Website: home-depot
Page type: billing-address
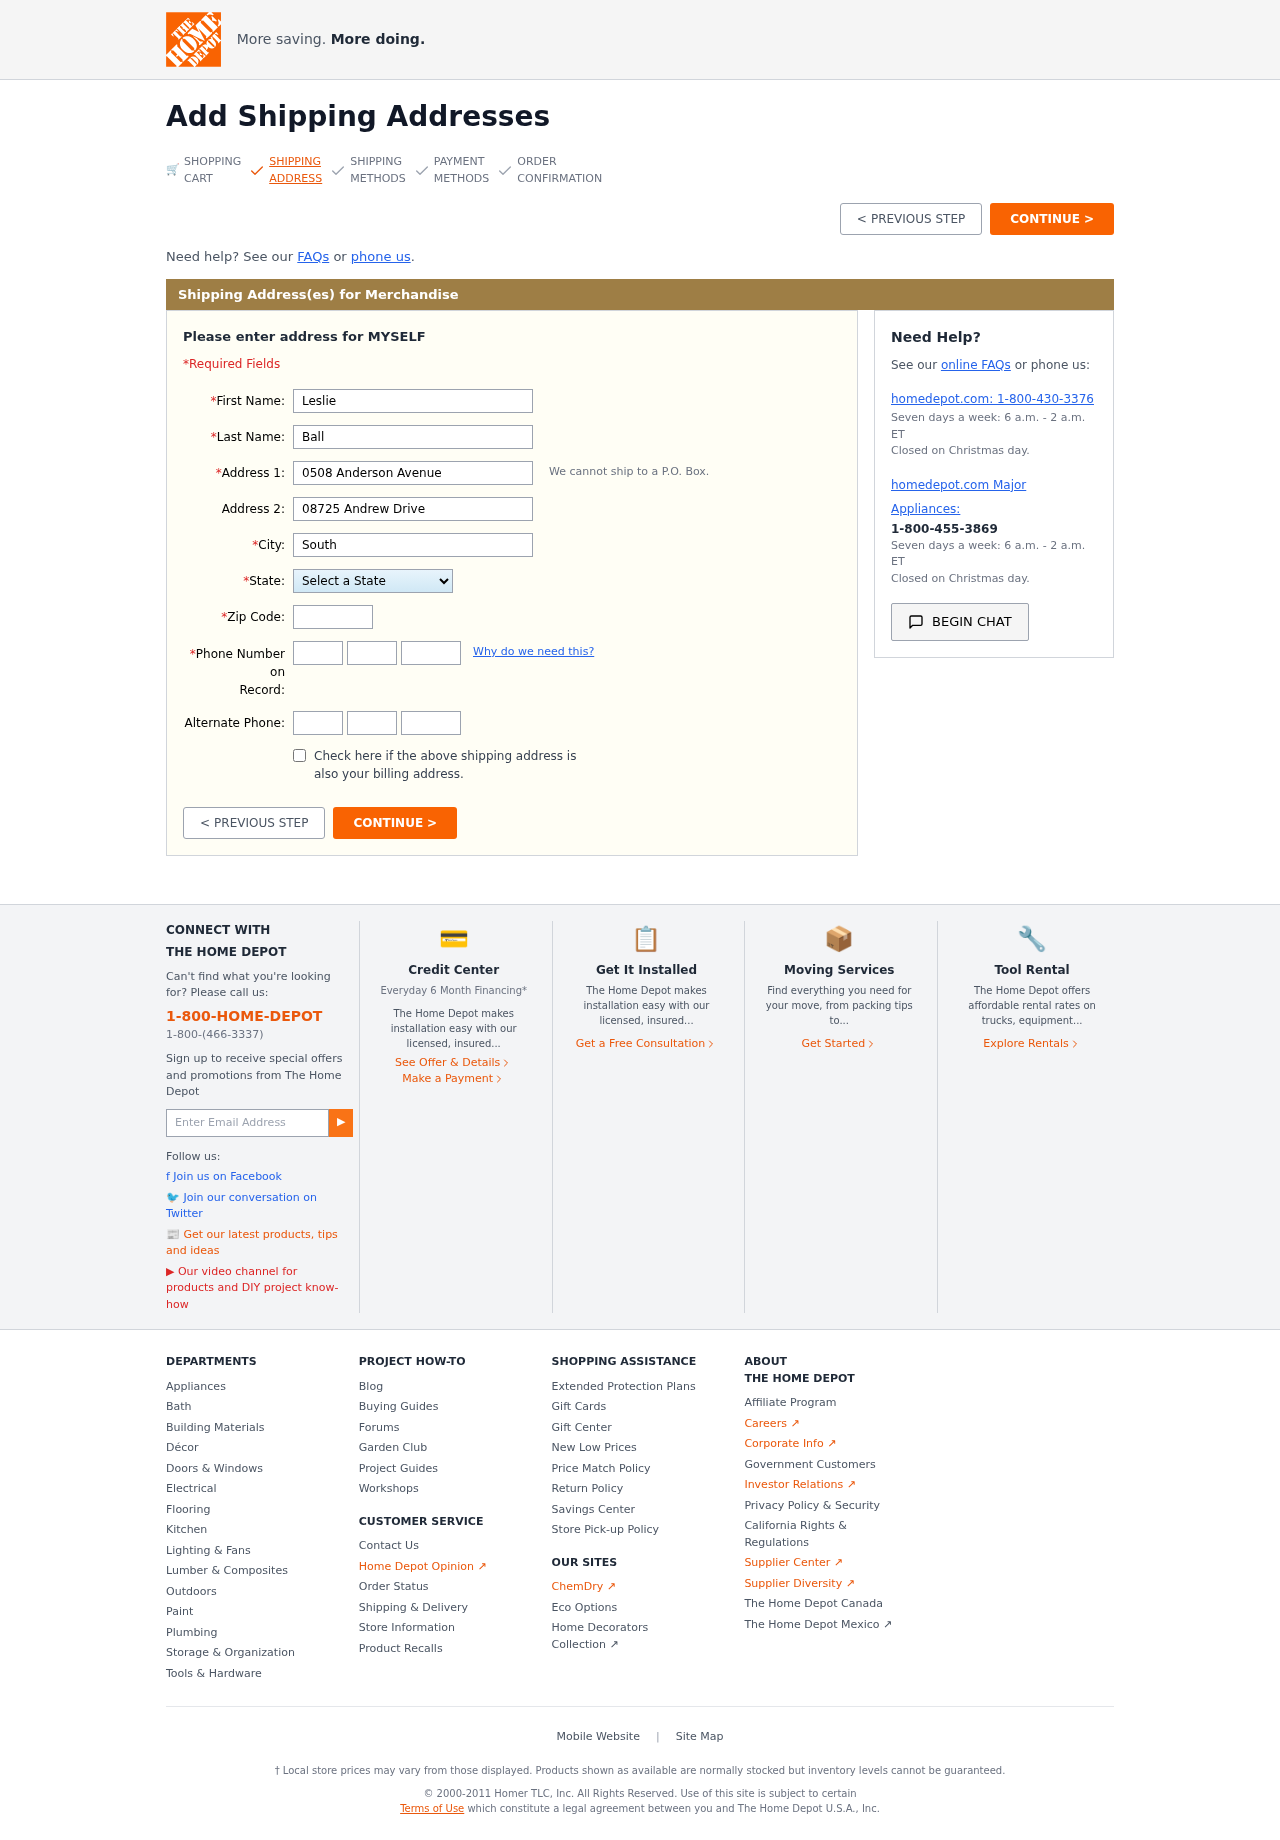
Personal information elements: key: PII_STATE
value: South Dakota
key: PII_FIRSTNAME
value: Leslie
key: PII_LASTNAME
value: Ball
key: PII_STREET
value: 0508 Anderson Avenue
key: PII_STREET2
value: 08725 Andrew Drive
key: PII_CITY
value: South Jennifer
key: PII_POSTCODE
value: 49848
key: PII_PHONE_AREA
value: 453
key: PII_PHONE_PREFIX
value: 866
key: PII_PHONE_LINE
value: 4418
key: PII_PHONE_ALT_AREA
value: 383
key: PII_PHONE_ALT_PREFIX
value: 511
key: PII_PHONE_ALT_LINE
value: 0967